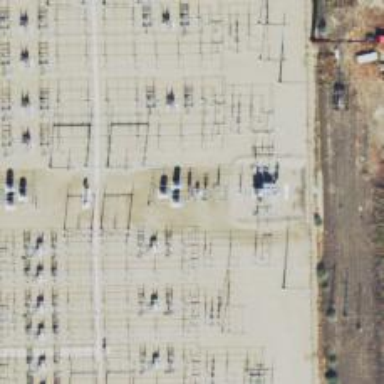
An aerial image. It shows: Switch for power supply.